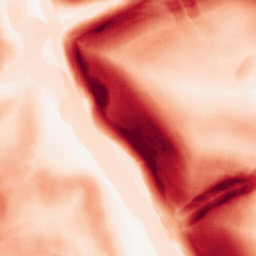
Category: morphological
Decomposition family: morphological_gradient
Decomposition parameters: size: 10
shape: disk
Upsampling method: sinc_hamming
Upsampling parameters: scale: 2
kernel_size: 4
Upsampling scale: 2